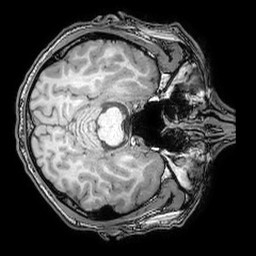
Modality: T1w
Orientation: axial
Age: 34
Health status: ill
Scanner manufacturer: philips
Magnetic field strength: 3 T
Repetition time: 0.007 s
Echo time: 0.0035 s